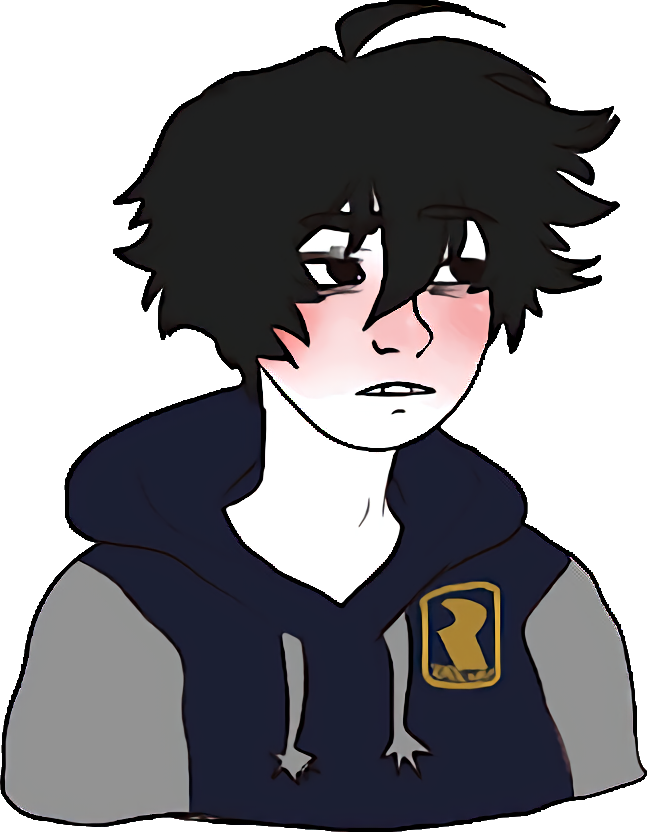
Label: 5_Twinkjak